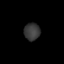
Tissue: lung
Cell type: Epithelial cells
Senescence score: 0.1968
Nuclear area (px): 273
Mean DAPI intensity: 55.454